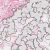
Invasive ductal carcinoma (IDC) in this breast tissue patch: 0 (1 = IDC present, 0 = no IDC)